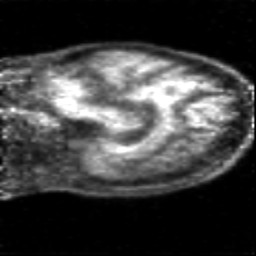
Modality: PET
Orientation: sagittal
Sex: female
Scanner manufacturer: siemens